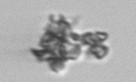
Label: detritus